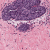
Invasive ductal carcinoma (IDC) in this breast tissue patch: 0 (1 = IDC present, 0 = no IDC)